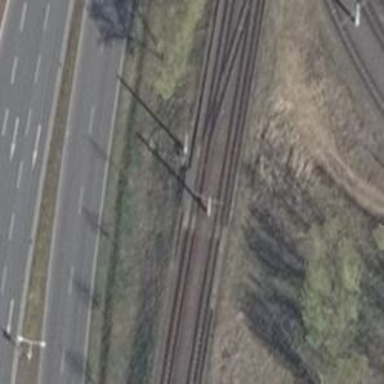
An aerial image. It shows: Railway switch with turnout to the right.